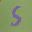
Label: 5